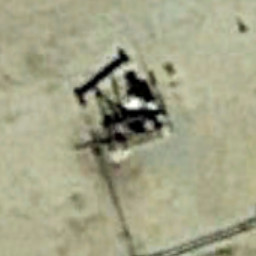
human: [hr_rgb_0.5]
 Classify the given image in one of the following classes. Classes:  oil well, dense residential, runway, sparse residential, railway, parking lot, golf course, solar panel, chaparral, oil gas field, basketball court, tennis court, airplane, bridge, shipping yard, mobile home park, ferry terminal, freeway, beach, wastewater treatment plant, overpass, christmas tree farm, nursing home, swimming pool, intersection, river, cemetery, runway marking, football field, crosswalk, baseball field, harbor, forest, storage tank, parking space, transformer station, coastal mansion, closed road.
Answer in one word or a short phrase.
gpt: oil well